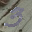
Label: 3